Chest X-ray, PA view. Patient: 35 years old, sex F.
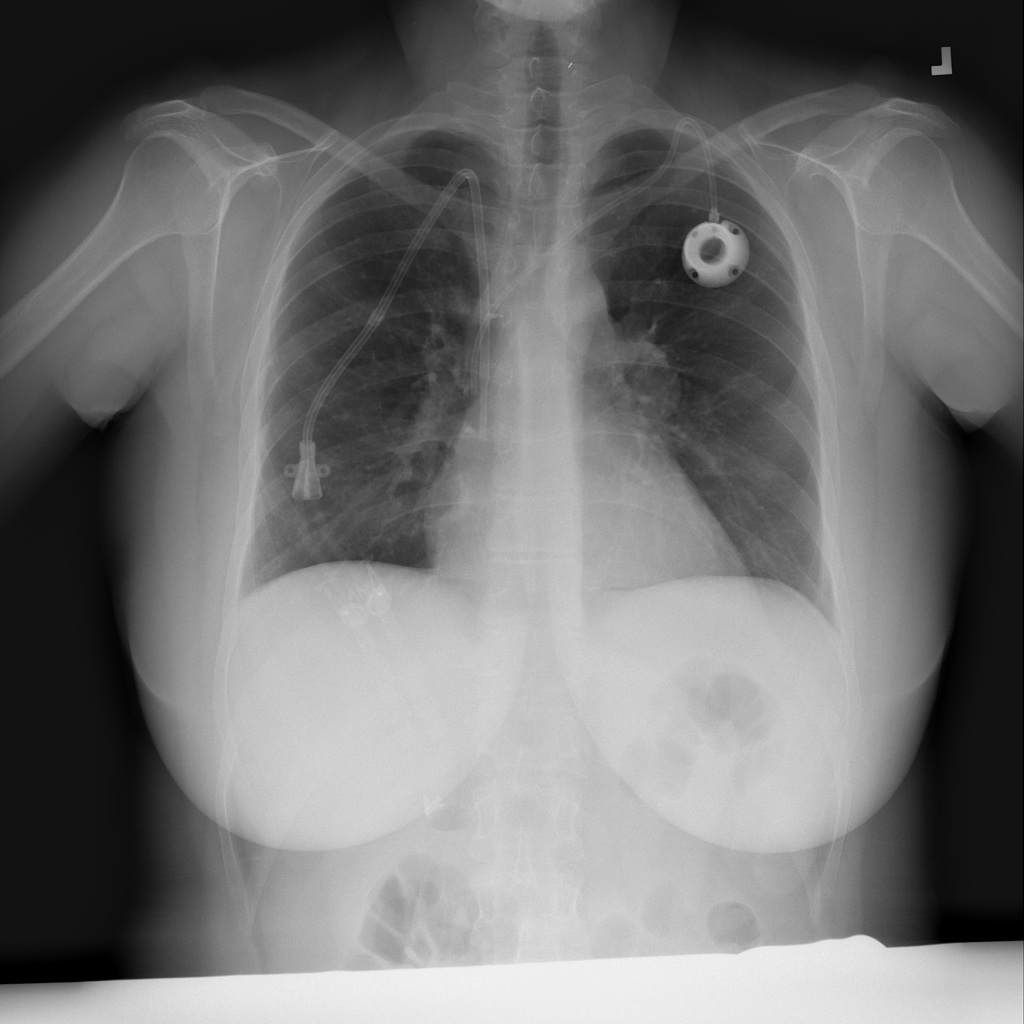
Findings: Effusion